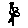
Label: flower